Question: I am working on an app that originally had it's button layout configured statically. What happens now is that on wider screens (SIII, Note, Tablets etc.) the table layout remains the same size on all of them and doesn't "spead out" dynamically. How can this code be adjusted to accomplish this?
'''
<TableLayout
android:layout_width="match_parent"
android:layout_height="match_parent"
android:layout_margin="0dp"
android:gravity="center_vertical"
android:orientation="vertical" >
<TableRow
android:id="@+id/tableRow1"
android:layout_width="match_parent"
android:layout_height="wrap_content"
android:layout_gravity="center_horizontal"
android:gravity="center_horizontal" >
<RelativeLayout
android:id="@+id/stoolRelative"
android:layout_width="match_parent"
android:layout_height="wrap_content"
android:layout_margin="15px"
android:gravity="center_horizontal" >
<ImageButton
android:id="@+id/stoolmenu"
android:layout_width="wrap_content"
android:layout_height="wrap_content"
android:background="#<PHONE>"
android:src="@drawable/menustool" >
</ImageButton>
<TextView
android:id="@+id/stoolText"
android:layout_width="wrap_content"
android:layout_height="wrap_content"
android:layout_below="@+id/stoolmenu"
android:layout_centerHorizontal="true"
android:layout_marginTop="5px"
android:gravity="center_horizontal"
android:text="@string/stoolmenu"
android:textSize="11dp"
android:textStyle="bold" >
</TextView>
</RelativeLayout>
<RelativeLayout
android:id="@+id/foodRelative"
android:layout_width="wrap_content"
android:layout_height="wrap_content"
android:layout_margin="15px"
android:gravity="center_horizontal" >
<ImageButton
android:id="@+id/foodmenu"
android:layout_width="wrap_content"
android:layout_height="wrap_content"
android:background="#<PHONE>"
android:src="@drawable/menufood" >
</ImageButton>
<TextView
android:id="@+id/foodText"
android:layout_width="wrap_content"
android:layout_height="wrap_content"
android:layout_below="@+id/foodmenu"
android:layout_centerHorizontal="true"
android:layout_marginTop="5px"
android:gravity="center_horizontal"
android:text="@string/foodmenu"
android:textSize="11dp"
android:textStyle="bold" >
</TextView>
</RelativeLayout>
<RelativeLayout
android:id="@+id/PainRelative"
android:layout_width="wrap_content"
android:layout_height="wrap_content"
android:layout_margin="15px" >
<ImageButton
android:id="@+id/painmenu"
android:layout_width="wrap_content"
android:layout_height="wrap_content"
android:background="#<PHONE>"
android:src="@drawable/menupain" >
</ImageButton>
<TextView
android:id="@+id/painText"
android:layout_width="wrap_content"
android:layout_height="wrap_content"
android:layout_below="@+id/painmenu"
android:layout_centerHorizontal="true"
android:layout_marginTop="5px"
android:gravity="center_horizontal"
android:text="@string/painmenu"
android:textSize="11dp"
android:textStyle="bold" >
</TextView>
</RelativeLayout>
</TableRow>
<TableRow
android:id="@+id/tableRow2"
android:layout_width="wrap_content"
android:layout_height="wrap_content"
android:layout_marginTop="15px"
android:gravity="center_horizontal" >
<RelativeLayout
android:id="@+id/moodRelative"
android:layout_width="wrap_content"
android:layout_height="wrap_content"
android:layout_margin="15px" >
<ImageButton
android:id="@+id/moodmenu"
android:layout_width="wrap_content"
android:layout_height="wrap_content"
android:background="#<PHONE>"
android:src="@drawable/menumood" >
</ImageButton>
<TextView
android:id="@+id/moodText"
android:layout_width="wrap_content"
android:layout_height="wrap_content"
android:layout_below="@+id/moodmenu"
android:layout_centerHorizontal="true"
android:layout_marginTop="5px"
android:gravity="center_horizontal"
android:text="@string/moodmenu"
android:textSize="11dp"
android:textStyle="bold" >
</TextView>
</RelativeLayout>
<RelativeLayout
android:id="@+id/medsTakeRelative"
android:layout_width="wrap_content"
android:layout_height="wrap_content"
android:layout_margin="15px"
android:gravity="center_horizontal" >
<ImageButton
android:id="@+id/medstakemenu"
android:layout_width="wrap_content"
android:layout_height="wrap_content"
android:background="#<PHONE>"
android:src="@drawable/menumeds" >
</ImageButton>
<TextView
android:id="@+id/medsTakeText"
android:layout_width="70px"
android:layout_height="wrap_content"
android:layout_alignLeft="@+id/medstakemenu"
android:layout_alignRight="@+id/medstakemenu"
android:layout_below="@+id/medstakemenu"
android:layout_centerHorizontal="true"
android:layout_marginTop="5px"
android:gravity="center_horizontal"
android:lines="2"
android:maxLines="2"
android:minLines="2"
android:singleLine="false"
android:text="@string/medstakenmenu"
android:textSize="11dp"
android:textStyle="bold" >
</TextView>
</RelativeLayout>
<RelativeLayout
android:id="@+id/otherIssuesRelative"
android:layout_width="wrap_content"
android:layout_height="wrap_content"
android:layout_margin="15px" >
<ImageButton
android:id="@+id/othermenu"
android:layout_width="wrap_content"
android:layout_height="wrap_content"
android:background="#<PHONE>"
android:src="@drawable/menuother" >
</ImageButton>
<TextView
android:id="@+id/otherIssuesText"
android:layout_width="100px"
android:layout_height="wrap_content"
android:layout_below="@+id/othermenu"
android:layout_centerHorizontal="true"
android:layout_marginTop="5px"
android:gravity="center_horizontal"
android:lines="2"
android:maxLines="2"
android:minLines="2"
android:singleLine="false"
android:text="@string/otherissuesmenu"
android:textSize="11dp"
android:textStyle="bold" >
</TextView>
</RelativeLayout>
</TableRow>
<TableRow
android:id="@+id/tableRow3"
android:layout_width="wrap_content"
android:layout_height="wrap_content"
android:layout_marginTop="15px"
android:gravity="center_horizontal" >
<RelativeLayout
android:id="@+id/historyRelative"
android:layout_width="wrap_content"
android:layout_height="wrap_content"
android:layout_margin="15px" >
<ImageButton
android:id="@+id/historymenu"
android:layout_width="wrap_content"
android:layout_height="wrap_content"
android:background="#<PHONE>"
android:src="@drawable/menuhistory" >
</ImageButton>
<TextView
android:id="@+id/historyText"
android:layout_width="wrap_content"
android:layout_height="wrap_content"
android:layout_below="@+id/historymenu"
android:layout_centerHorizontal="true"
android:gravity="center_horizontal"
android:layout_marginTop="5px"
android:text="@string/historymenu"
android:textSize="11dp"
android:textStyle="bold" >
</TextView>
</RelativeLayout>
<RelativeLayout
android:id="@+id/historyRelative"
android:layout_width="wrap_content"
android:layout_height="wrap_content"
android:layout_margin="15px"
android:gravity="center_horizontal" >
<ImageButton
android:id="@+id/academymenu"
android:layout_width="wrap_content"
android:layout_height="wrap_content"
android:background="#<PHONE>"
android:src="@drawable/menuacademy" >
</ImageButton>
<TextView
android:id="@+id/academyText"
android:layout_width="120px"
android:layout_height="wrap_content"
android:layout_below="@+id/academymenu"
android:layout_centerHorizontal="true"
android:layout_marginTop="5px"
android:gravity="center_horizontal"
android:lines="2"
android:maxLines="2"
android:minLines="2"
android:singleLine="false"
android:text="@string/ibdacademymenu"
android:textSize="11dp"
android:textStyle="bold" >
</TextView>
</RelativeLayout>
<RelativeLayout
android:id="@+id/myPassPortRelative"
android:layout_width="wrap_content"
android:layout_height="wrap_content"
android:layout_margin="15px"
android:gravity="center_horizontal" >
<ImageButton
android:id="@+id/mypassportmenu"
android:layout_width="wrap_content"
android:layout_height="wrap_content"
android:background="#<PHONE>"
android:src="@drawable/menupassport" >
</ImageButton>
<TextView
android:id="@+id/myPassportTextUp"
android:layout_width="80dp"
android:layout_height="wrap_content"
android:layout_below="@+id/mypassportmenu"
android:layout_centerHorizontal="true"
android:layout_marginTop="5px"
android:gravity="center_horizontal"
android:lines="2"
android:maxLines="2"
android:minLines="2"
android:singleLine="false"
android:text="@string/myibdpassportmenu"
android:textSize="11dp"
android:textStyle="bold" >
</TextView>
<!--
<TextView
android:layout_below="@+id/myPassportTextUp"
android:text="Passport" android:layout_height="wrap_content"
android:layout_width="wrap_content" android:id="@+id/myPassportTextDown"
></TextView>
-->
</RelativeLayout>
</TableRow>
</TableLayout>
'''
EDIT: Here is a screenshot of the current layout

As the screen gets wider, the table remains this exact size and the margin on either side increases. ideas?
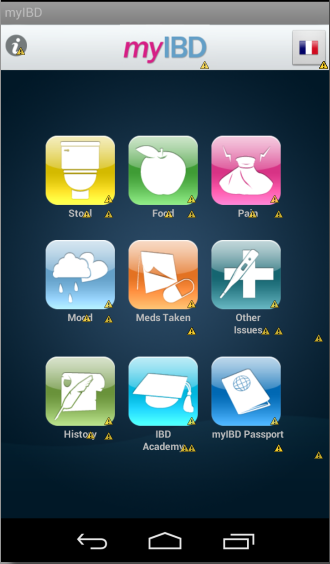
Answer: For each 'TableRow' change/add
'''
android:layout_weight="1"
android:gravity="center_vertical"
'''
For each 'RelativeLayout' change/add
'''
android:layout_weight="1"
'''